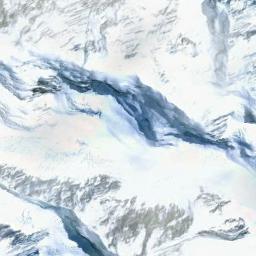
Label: snowberg